Question: currently I am facing to a problem that: we need to control the linux scripts running in background from web page. e.g. we could start/stop a 'script' via the button on the webpage.
also another good example is:
I am an expert of web development, and very familiar with javascript(setTimeout to refresh the progress), ruby on rails.
thanks a lot.
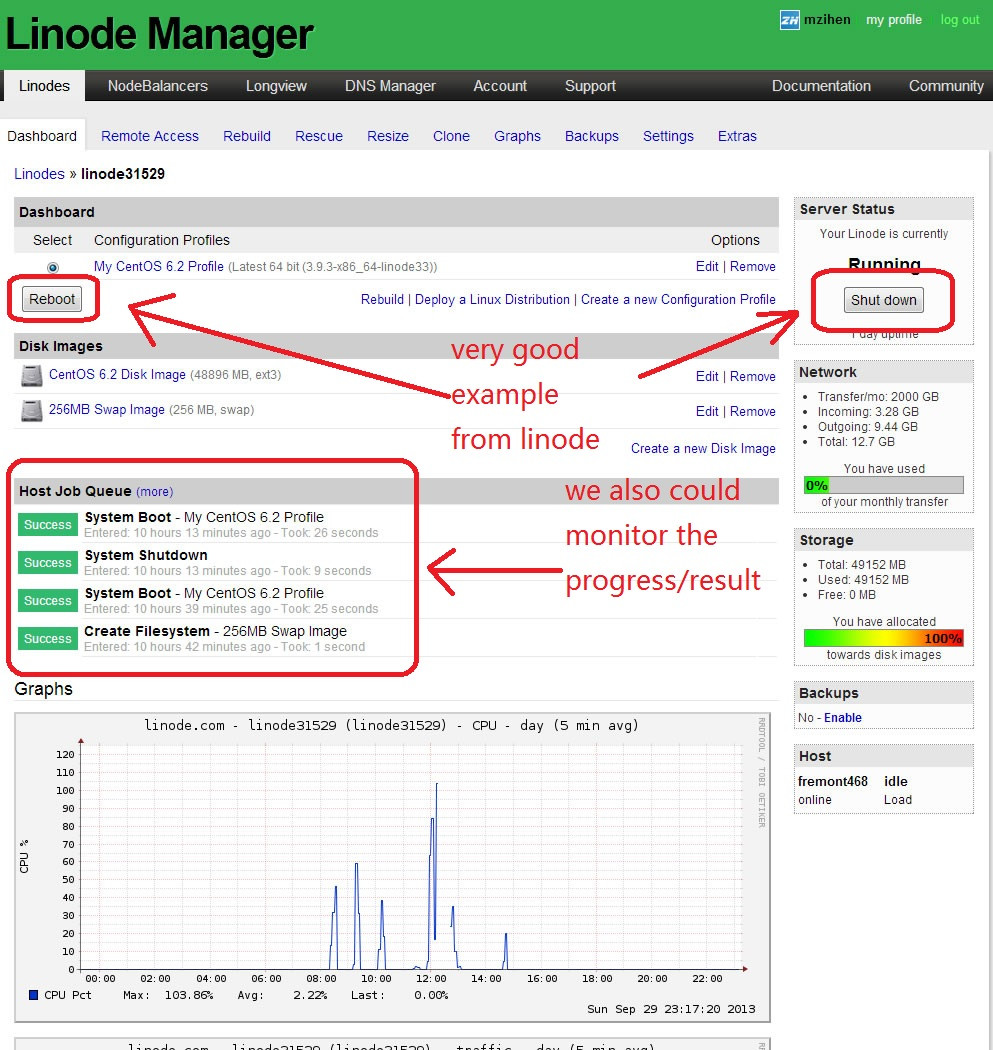
Answer: thanks to @xvidun, I found the solution: using <URL>.
the key process is: how to make a non-daemon process start as a daemon. "nohup ... &" doesn't work for me. so I tried god and it is great!
in my case, the process I want to run is:
'''
$ cd /sg552/workspace/m-video-fetcher
$ nohup ruby script/start_fetch.rb &
'''
here is how I did the job:
step1 : create a god config file:
'''
# file name: fetcher.god
RAILS_ROOT = '/sg552/workspace/m-video-fetcher'
God.watch do |w|
w.name = 'fetcher'
w.dir = RAILS_ROOT
w.start = "ruby script/start_fetch.rb"
w.log = "#{RAILS_ROOT}/fetcher_stdout.log"
w.keepalive
end
'''
step2:
$ god start -c fetcher.god
step3:
'''
# in the view, give users the interface to restart this job.
<a href='/settings/restart_fetch_for_all_plans'>restart</A>
# in the controller:
def restart_fetch_for_all_plans
result = 'god stop fetcher && god start fetcher'
redirect_to :back, :notice => "fetcher restarted, #{result}"
end
'''